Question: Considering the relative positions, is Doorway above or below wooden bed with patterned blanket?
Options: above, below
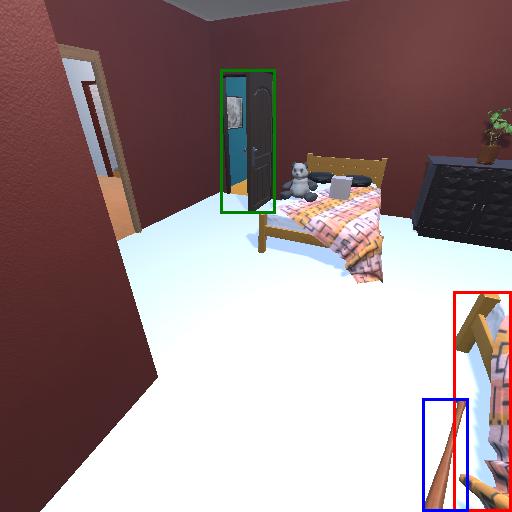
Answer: above